Question: I have a function using widgets that is working just fine, but the slider is a little hard to move in small steps.
I want to add buttons to go forwards or backwards one step on click.
This is implemented in the code below. My problem is that when I call back the original function 'myplot' from inside 'on_button_', it draws everything again, but I only want the updated scatter plot.
I've experimented with 'plt.close('all')' and 'plt.show()' as you can see.
My problem -I think- is that I can't find the right place to put them.
'''
import ipywidgets as widgets
from ipywidgets import interact, interact_manual, Button, HBox, fixed
@interact
step = 0.1
def myplot(
x=(0.3, 3, step),
y=(0,8,1)):
###############
def on_button_next(b):
plt.close('all')
myplot(x+step, y=y)
def on_button_prev(b):
plt.close('all')
myplot(x-step, y=y)
button_next = Button(description='x+')
button_prev = Button(description='x-')
############################
if x>0.3 :
plt.figure(figsize=(9,7))
ax1 = plt.subplot()
ax1.scatter(x, y, marker='*', s=300)
ax1.set_xlim(0,2)
ax1.set_ylim(0,8)
##### buttons.
display(HBox([button_prev, button_next]))
button_next.on_click(on_button_next)
button_prev.on_click(on_button_prev)
################
return plt.show()
'''

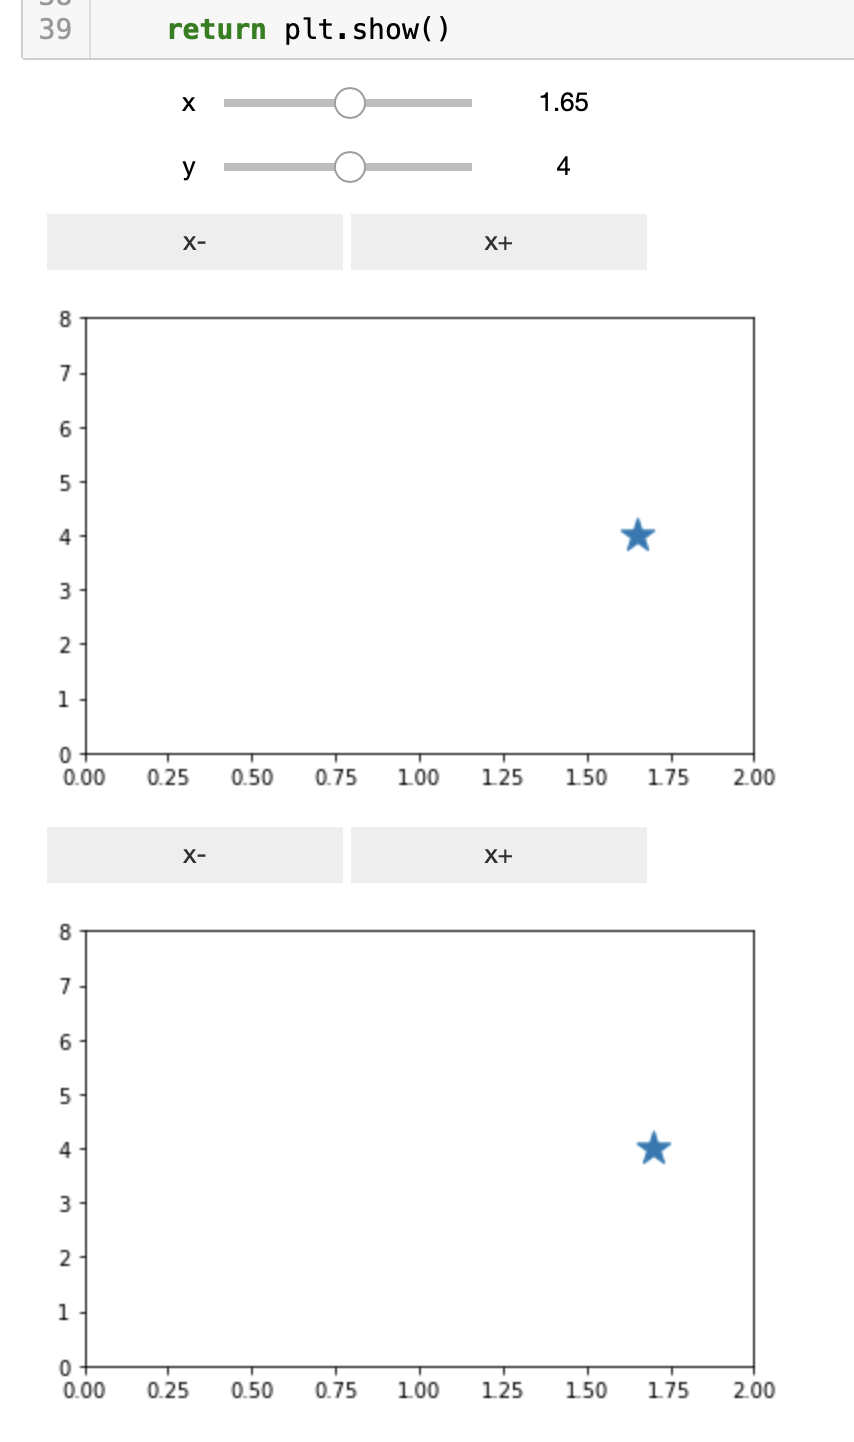
Answer: Solved by removing 'plt.show()' and 'plt.close()' and writing instead 'display(fig)' and 'clear_output()'
'''
from IPython.display import clear_output
step=0.1
@interact
def myplot(
x=(0.3, 3, step),
y=(0,5,1)):
# ##############
def on_button_next(b):
clear_output()
myplot(x+step, y=y)
def on_button_prev(b):
clear_output()
myplot(x-step, y=y)
button_next = Button(description='x+')
button_prev = Button(description='x-')
##############
if x>0.3 :
#buttons
display(HBox([button_prev, button_next]))
button_next.on_click(on_button_next)
button_prev.on_click(on_button_prev)
##
fig = plt.figure()
plt.scatter(x, y, marker='*', s=300)
plt.xlim(0.3,2)
plt.ylim(0,8)
plt.close()
display(fig)
'''